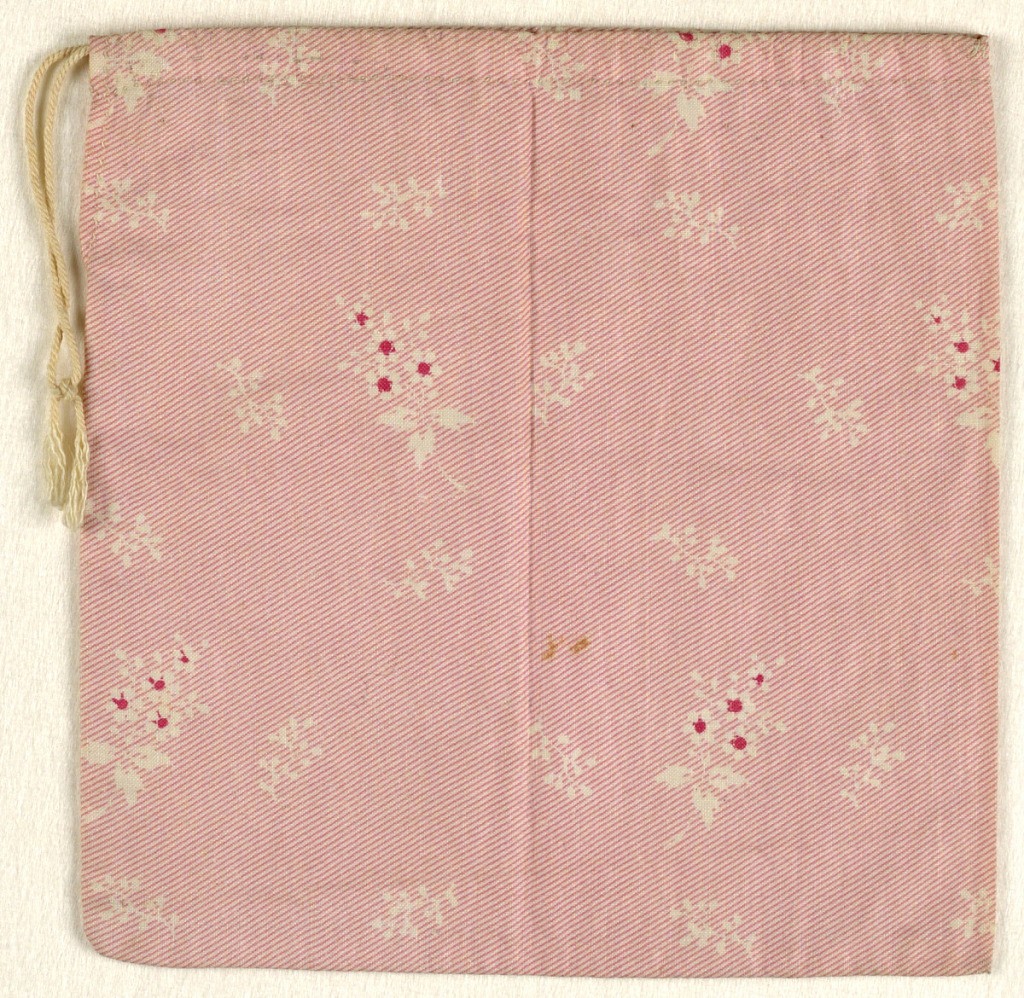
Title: Pocket
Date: ca. 1870
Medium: cotton Technique: printed on plain weave
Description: Plain square calico pocket with drawstring top. Fabric has a hatched pink ground with white and rose flowers.